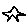
Label: star